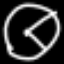
Label: clock